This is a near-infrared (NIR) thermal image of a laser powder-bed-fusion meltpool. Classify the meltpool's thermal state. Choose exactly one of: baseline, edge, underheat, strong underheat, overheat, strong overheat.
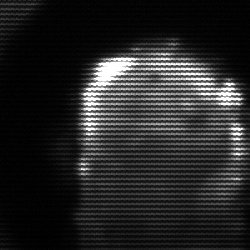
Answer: baseline